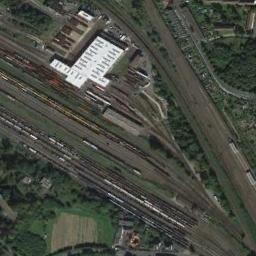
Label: railway_station